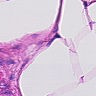
Metastatic tissue present: no